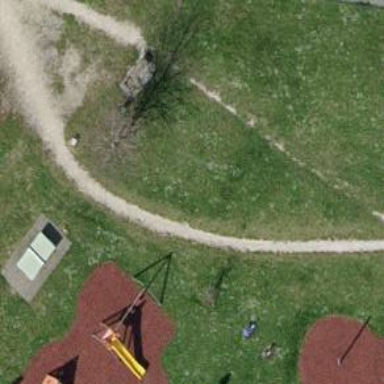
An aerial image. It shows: Path with fine gravel surface.